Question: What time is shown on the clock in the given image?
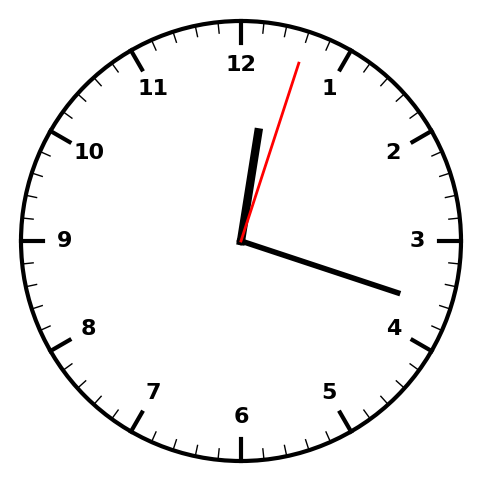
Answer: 12:18:03